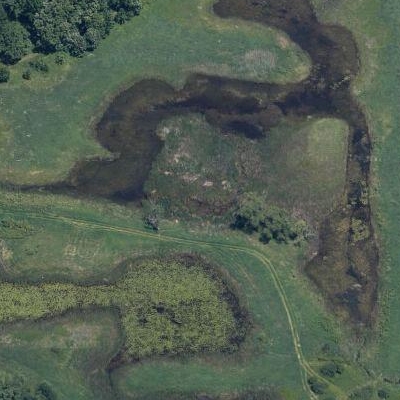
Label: dRiverLake